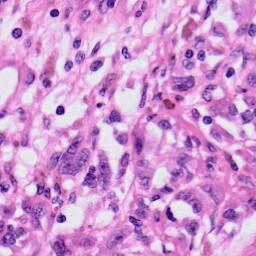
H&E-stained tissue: Skin